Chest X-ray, PA view. Patient: 37 years old, sex M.
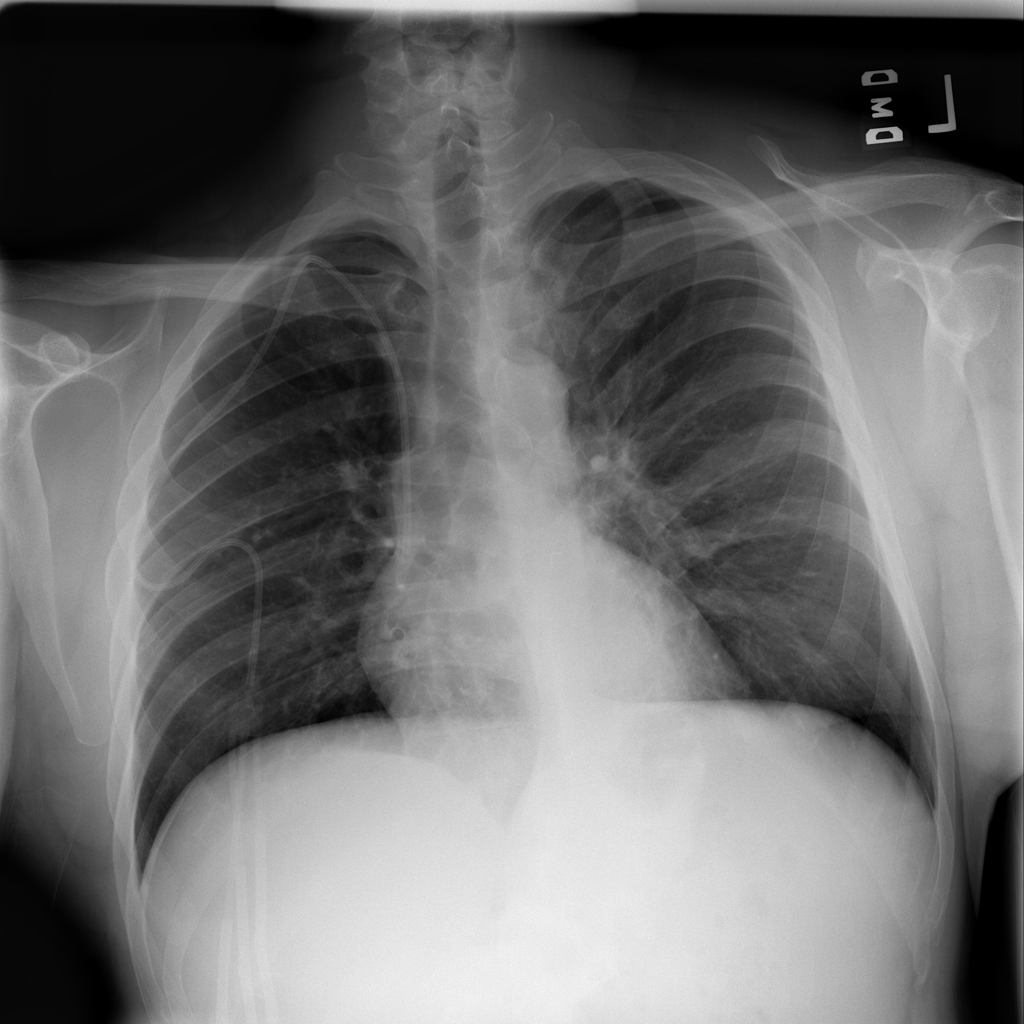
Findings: No Finding